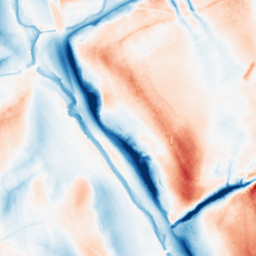
Category: classical
Decomposition family: gaussian_anisotropic
Decomposition parameters: sigma_x: 20
sigma_y: 2
Upsampling method: bspline
Upsampling parameters: scale: 8
Upsampling scale: 8